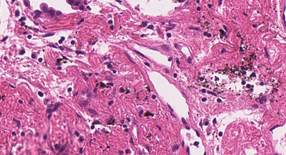
Tumor epithelial tissue: no
Tumor-associated stroma tissue: yes
Normal tissue: no